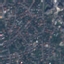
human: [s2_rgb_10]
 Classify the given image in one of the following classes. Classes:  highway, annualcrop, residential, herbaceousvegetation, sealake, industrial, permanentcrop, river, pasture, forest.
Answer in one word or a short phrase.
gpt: Residential